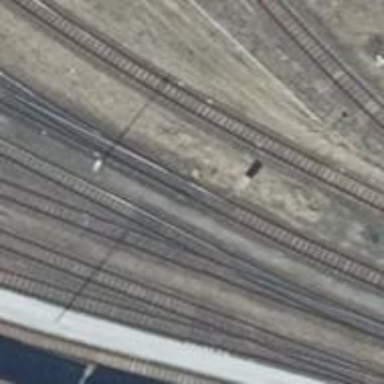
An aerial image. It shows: Railway switch.